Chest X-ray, PA view. Patient: 35 years old, sex M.
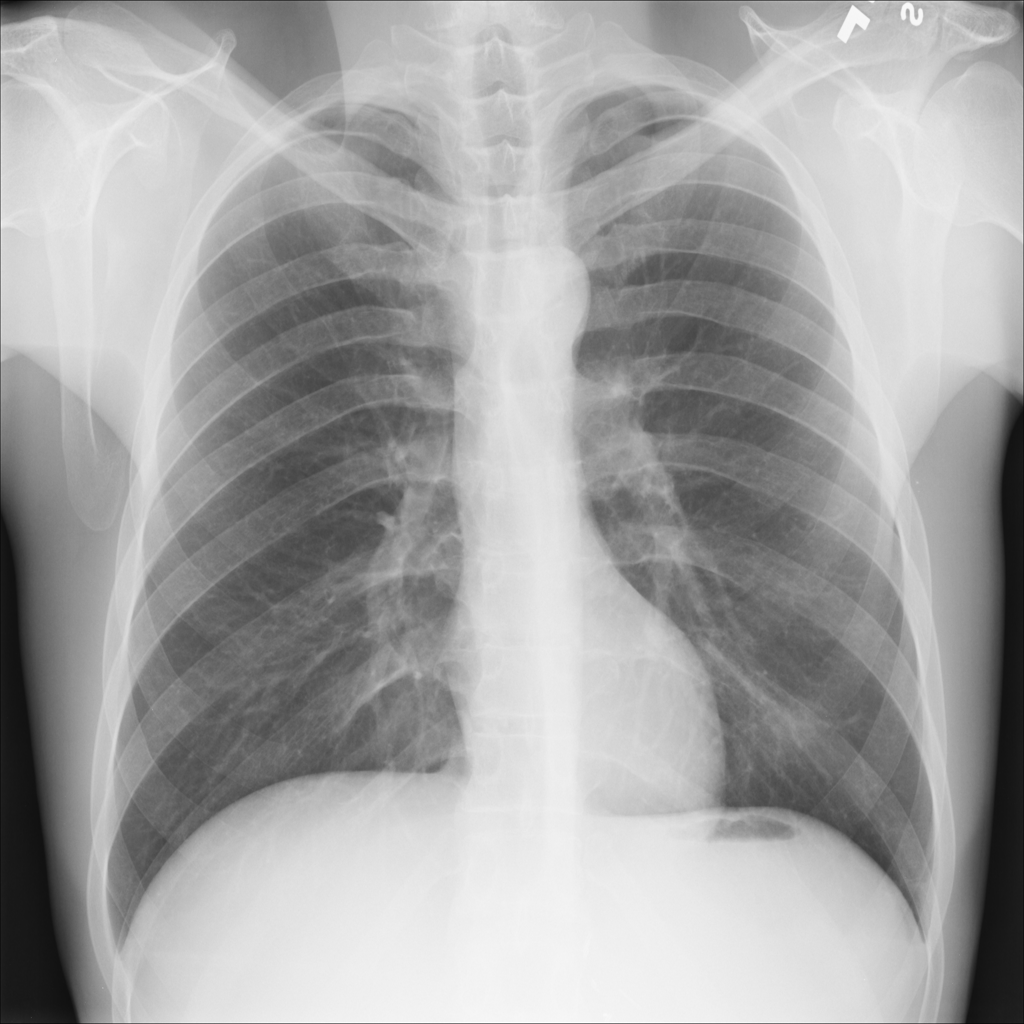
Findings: No Finding